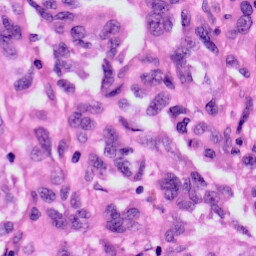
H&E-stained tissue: Skin